Question: I'm not sure if this is possible or not, but can I use CSS/Jquery techniques to create a gradient mesh?
Something similar to this
I'd like to randomly generate this mesh and then possibly animate it, so I'm trying to avoid using images. I'm not sure if something like this would even be possible.
I was thinking maybe creating several layers of individual gradients and then layering them all together into a fixed position and changing their opacity settings?
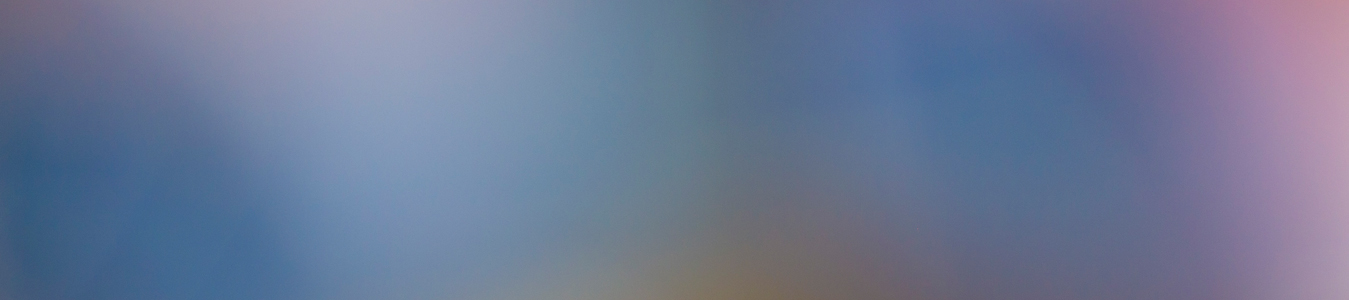
Answer: I experimented with something along these lines a few years ago, using SVG, the HTML5 canvas tag, and more recently CSS3 gradients. I don't believe there's a natural way to go beyond simple linear or radial gradients at present.
The question is if a mesh gradient can be simulated using only simple linear and radial gradients (which are the only tools available).
Unfortunately, when you combine multiple gradients using opacity or rgba, the colors of the different gradients tend to combine in a way that's not useful, leading to washed-out colors. Avoiding this would require being able to render it in the browser as a single complex gradient.
There are also significant limitations to the shapes the gradients can have -- linear gradients at an arbitrary angle, and elliptical gradients with radial symmetry. Neither allows for free-form, irregular shapes. The 2D transformations that can be applied to the resulting image are fairly regular in nature as well (scaling, skewing, etc).
The most promising option I'm aware of for the near future is the possible support for mesh gradients in SVG 2.0 (and perhaps diffusion curves as well). If this does happen and it's eventually supported by browsers, that should start to greatly expand the options. And the HTML5 canvas tag and CSS3 may follow soon afterwards.
And as @vals pointed out in the comment below, WebGL should offer some very promising options (for HTML5 canvas tags using a 3D context).
- <URL>